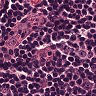
Metastatic tissue present: no